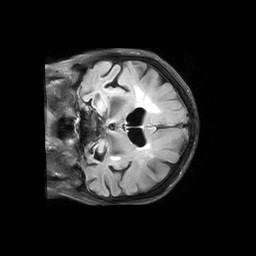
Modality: FLAIR
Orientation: coronal
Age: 79
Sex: female
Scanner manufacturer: philips
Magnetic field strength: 3 T
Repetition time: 11 s
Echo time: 0.12 s